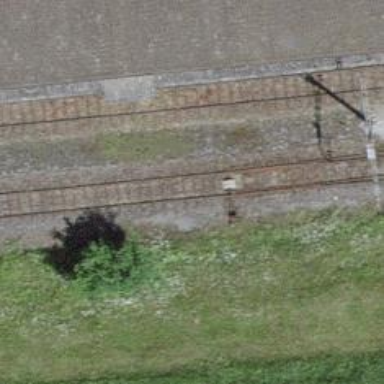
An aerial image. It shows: Single-track electrified rail service spur with contact line.